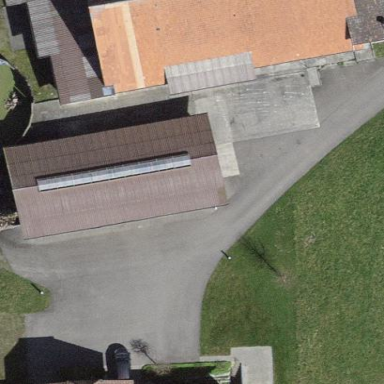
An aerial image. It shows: Farmyard area.